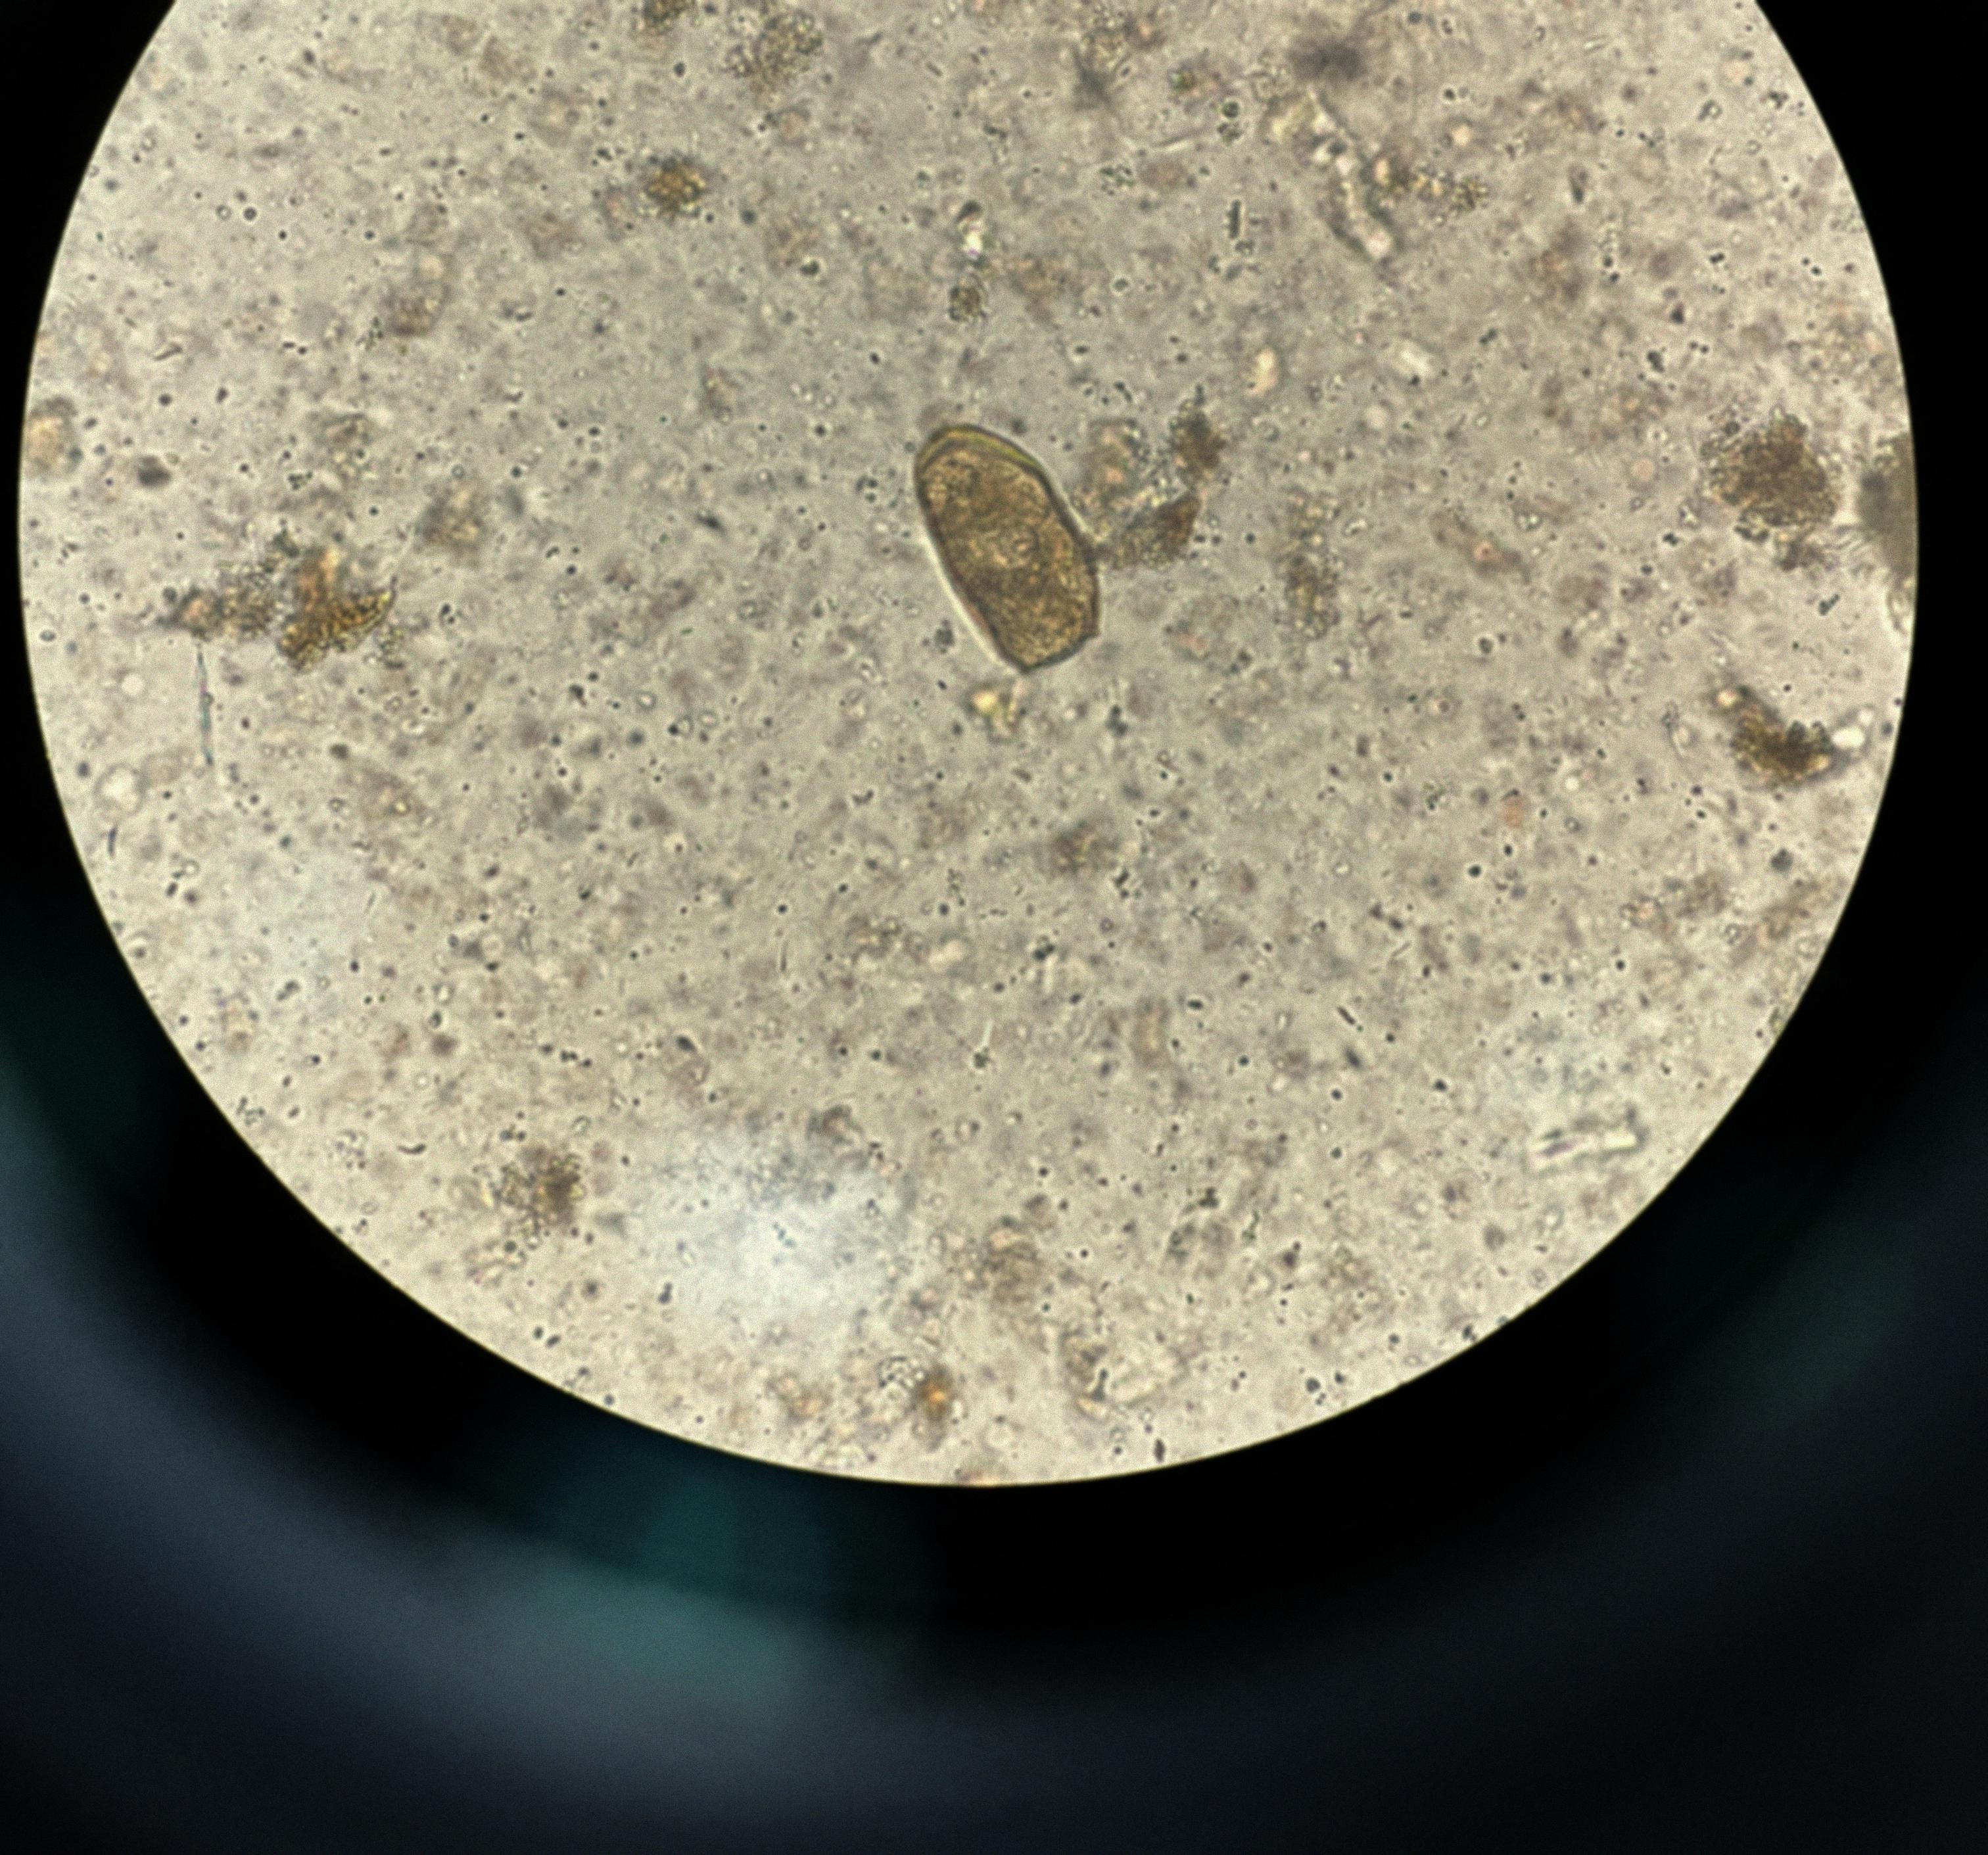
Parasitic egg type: Paragonimus spp